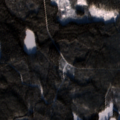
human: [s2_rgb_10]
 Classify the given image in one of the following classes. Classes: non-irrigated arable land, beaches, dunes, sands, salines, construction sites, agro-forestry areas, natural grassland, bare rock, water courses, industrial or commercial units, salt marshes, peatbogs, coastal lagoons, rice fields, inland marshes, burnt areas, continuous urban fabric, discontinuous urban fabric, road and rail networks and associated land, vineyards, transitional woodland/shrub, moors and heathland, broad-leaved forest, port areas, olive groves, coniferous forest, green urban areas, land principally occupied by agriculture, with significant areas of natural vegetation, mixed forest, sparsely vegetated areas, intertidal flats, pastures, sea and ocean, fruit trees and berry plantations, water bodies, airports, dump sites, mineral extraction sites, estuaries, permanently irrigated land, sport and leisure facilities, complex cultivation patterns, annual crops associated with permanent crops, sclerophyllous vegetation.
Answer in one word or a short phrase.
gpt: coniferous forest, mixed forest